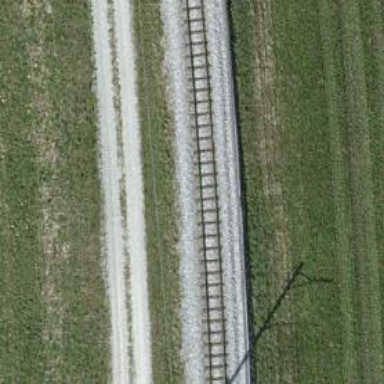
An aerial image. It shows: Narrow-gauge railway track with one electrified contact line.